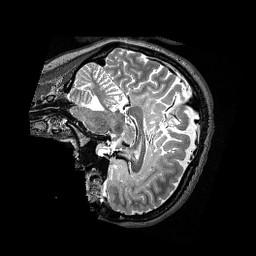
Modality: T2w
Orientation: sagittal
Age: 24
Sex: female
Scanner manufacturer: siemens
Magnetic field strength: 3 T
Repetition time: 3.2 s
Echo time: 0.479 s